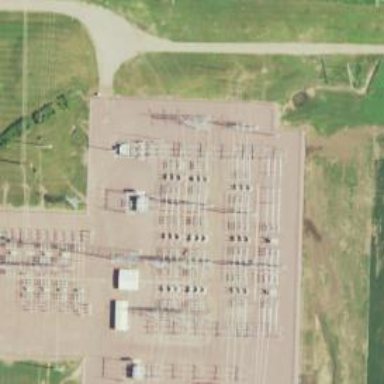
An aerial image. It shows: Switch used for power control.